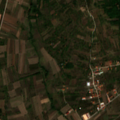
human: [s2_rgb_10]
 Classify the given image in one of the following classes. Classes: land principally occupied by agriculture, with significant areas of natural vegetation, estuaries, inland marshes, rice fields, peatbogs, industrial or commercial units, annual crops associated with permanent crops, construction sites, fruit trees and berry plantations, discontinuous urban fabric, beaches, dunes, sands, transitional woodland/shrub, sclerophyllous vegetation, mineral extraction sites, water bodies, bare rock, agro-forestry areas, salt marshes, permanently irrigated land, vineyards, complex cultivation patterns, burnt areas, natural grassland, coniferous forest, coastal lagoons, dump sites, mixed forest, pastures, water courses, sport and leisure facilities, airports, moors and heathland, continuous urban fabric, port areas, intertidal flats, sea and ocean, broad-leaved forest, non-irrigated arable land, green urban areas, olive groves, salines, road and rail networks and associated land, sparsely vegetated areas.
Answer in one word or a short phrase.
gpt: non-irrigated arable land, complex cultivation patterns, land principally occupied by agriculture, with significant areas of natural vegetation, broad-leaved forest